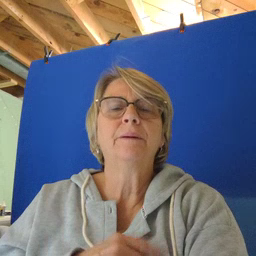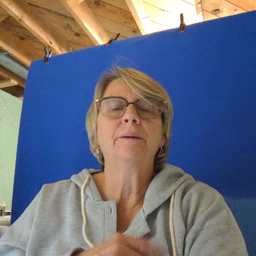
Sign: airplane